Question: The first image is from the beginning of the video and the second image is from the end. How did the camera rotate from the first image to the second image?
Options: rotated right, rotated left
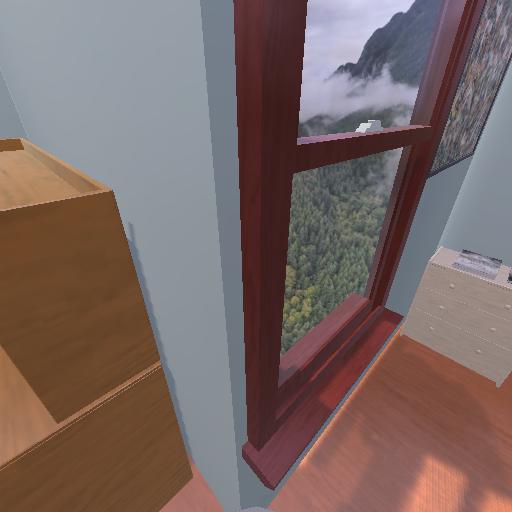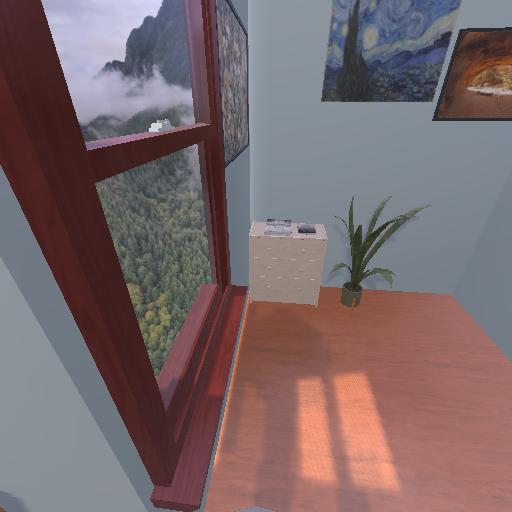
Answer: rotated right